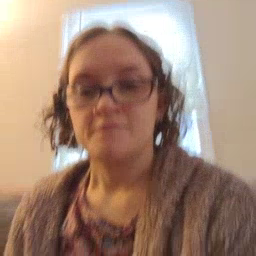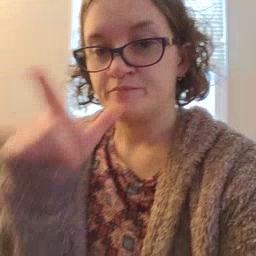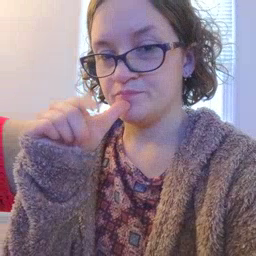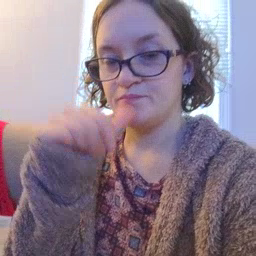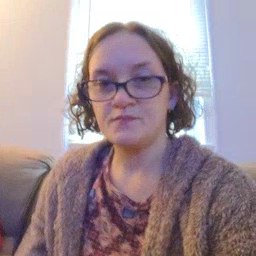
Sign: who